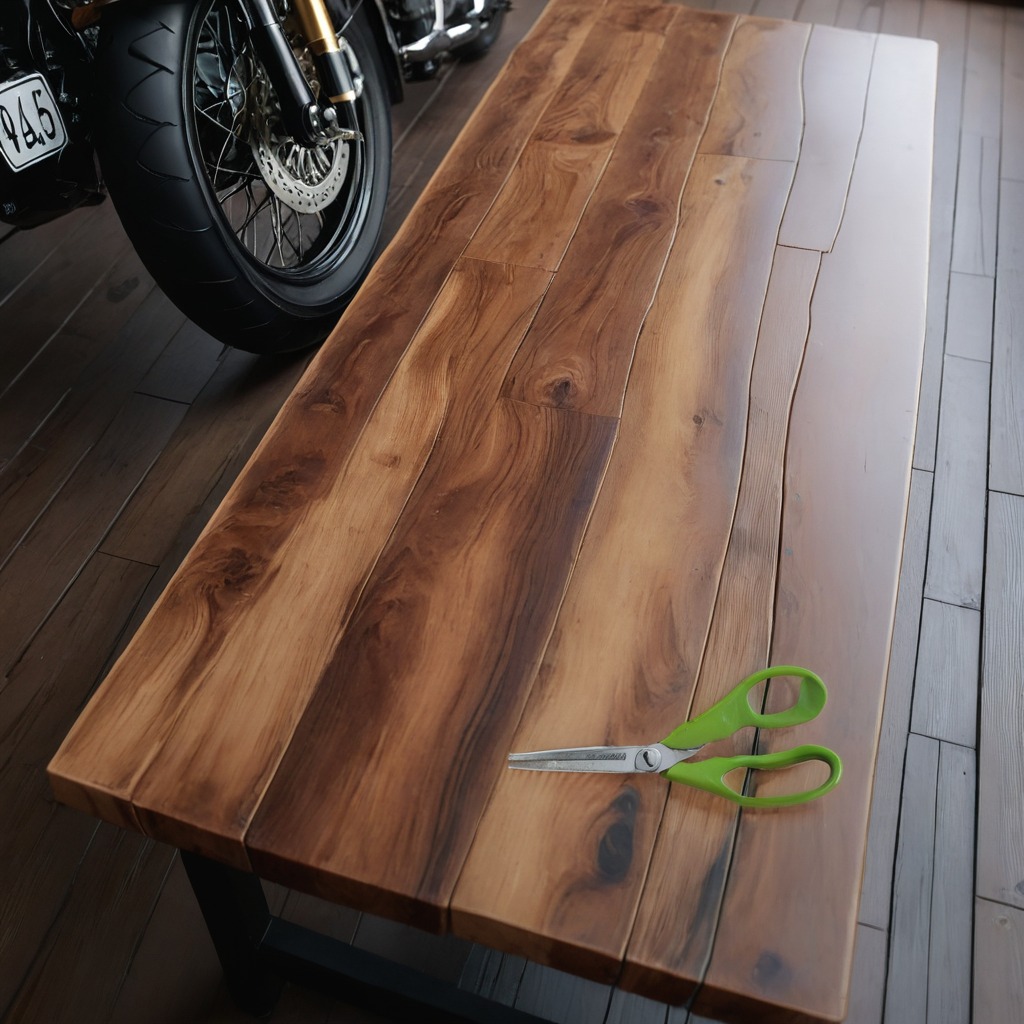
A scissor is lying on the oil-spilled wooden table in a vintage motorcycle garage.